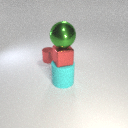
large cyan rubber cylinder below small red metal cube